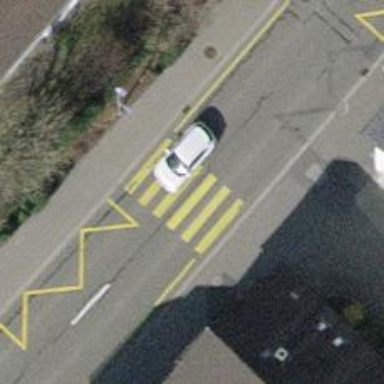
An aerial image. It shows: Uncontrolled road crossing.